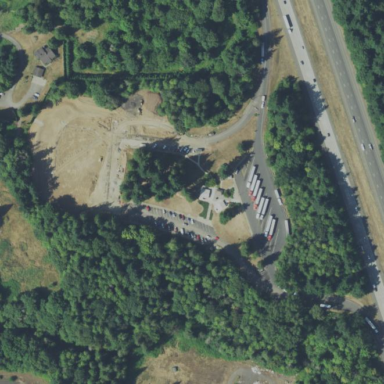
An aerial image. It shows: Rest area along the road.